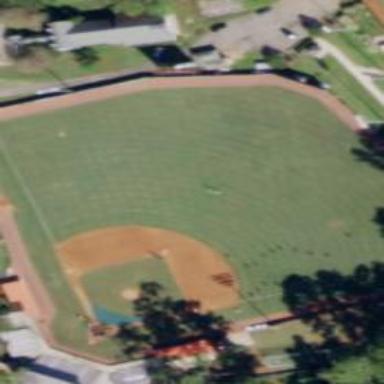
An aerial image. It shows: Baseball pitch for leisure land.